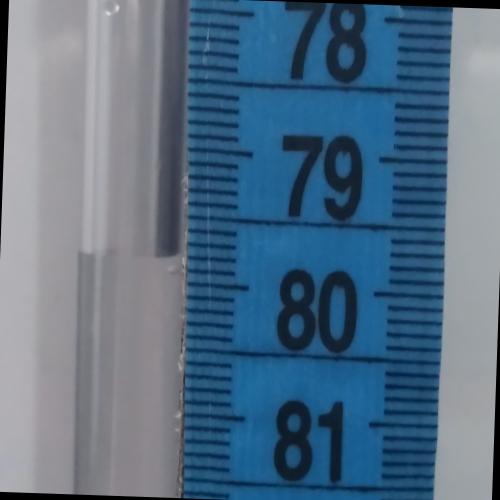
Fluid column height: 79.8 cm